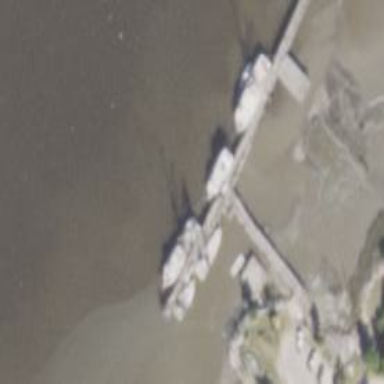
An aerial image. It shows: Pier with mooring facilities.